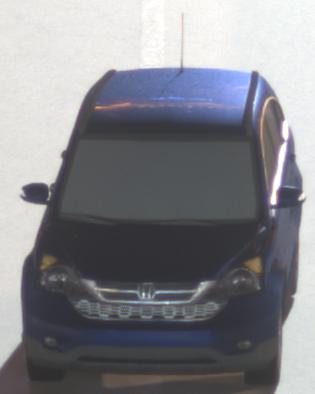
Make: Honda
Model: CR-V
Detailed model: CR-V (III) (04/10 - 10/12)
Model produced from: 2010
Model produced until: 2012
Doors: 5
Color: blue
Road condition: dry road
Daytime: night
Contrast: high contrast